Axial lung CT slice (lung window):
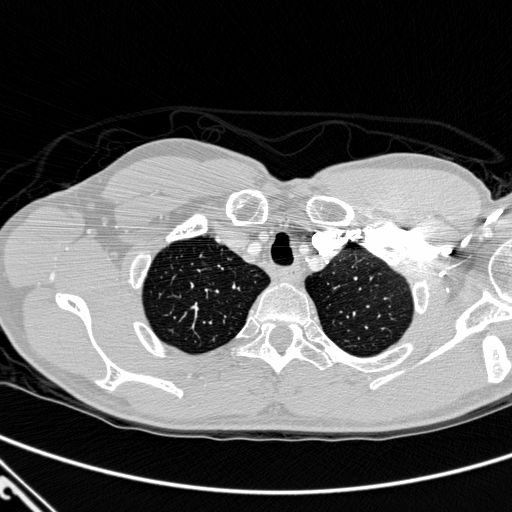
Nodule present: no